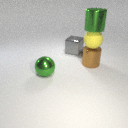
large green metal sphere to the left of large gray metal cube